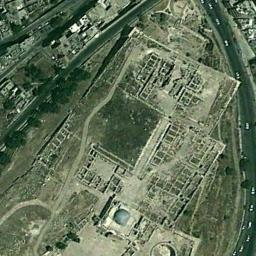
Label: palace